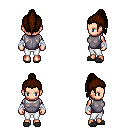
a pixel art fantasy rpg character, female body template, human, light skin, steel chest armor, white pants, brown long topknot hairstyle, white cloth bandages, gray slippers, four views (front, back, left, right), 2x2 character sprite sheet, small pixel art, hard edges, no anti-aliasing